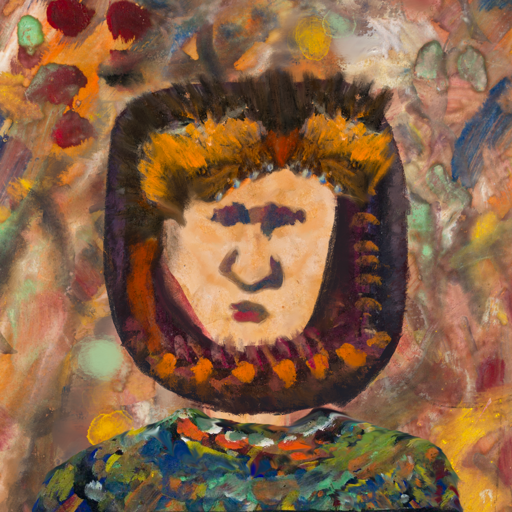
Background: Mother_And_Son_Mother, Head And Neck Front: Childish, Face Front: In_The_Sun, Bust: An_Impression, Hair Front: Doll, Head Accessory: Gypsy_Queen, Second Necklace: Blank, Necklace: Blank, Baby: Blank